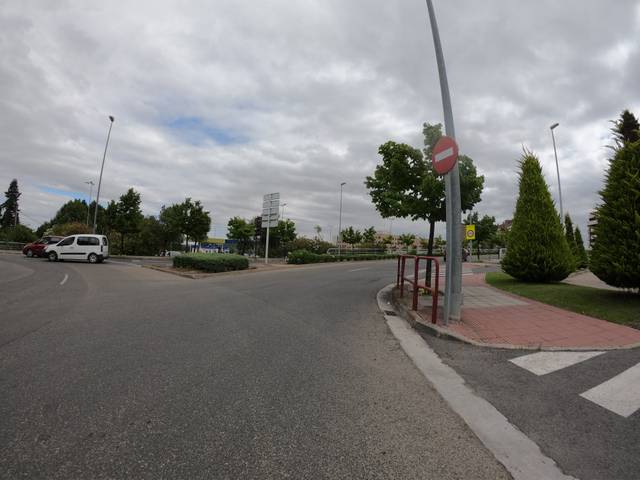
Region: Spain
Coordinates: 42.463, -2.419